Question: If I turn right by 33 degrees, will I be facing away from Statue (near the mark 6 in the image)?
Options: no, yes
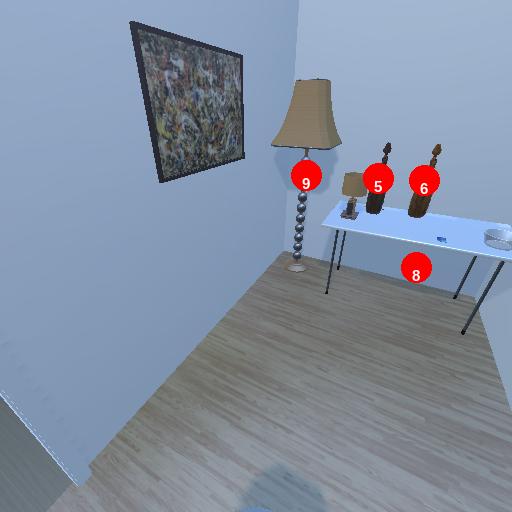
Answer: no